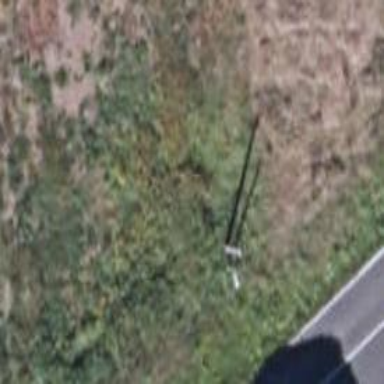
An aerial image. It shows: Minor power line.